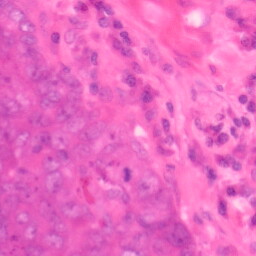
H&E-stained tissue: Colon